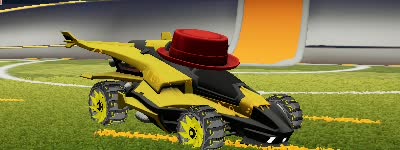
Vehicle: aftershock